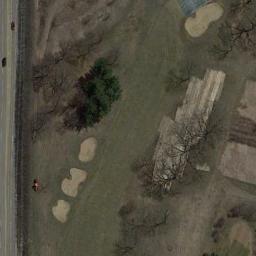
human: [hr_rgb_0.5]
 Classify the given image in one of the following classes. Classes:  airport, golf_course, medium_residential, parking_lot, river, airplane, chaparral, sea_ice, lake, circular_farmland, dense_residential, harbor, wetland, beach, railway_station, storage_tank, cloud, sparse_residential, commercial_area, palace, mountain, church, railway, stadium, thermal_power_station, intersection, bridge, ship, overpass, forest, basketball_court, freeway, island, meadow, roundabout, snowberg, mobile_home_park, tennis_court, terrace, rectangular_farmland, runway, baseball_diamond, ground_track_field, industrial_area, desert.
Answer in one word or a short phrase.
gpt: golf_course